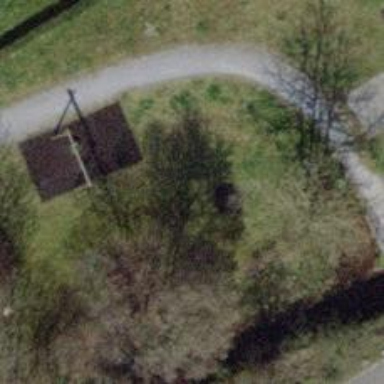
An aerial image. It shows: Playground area for leisure land.